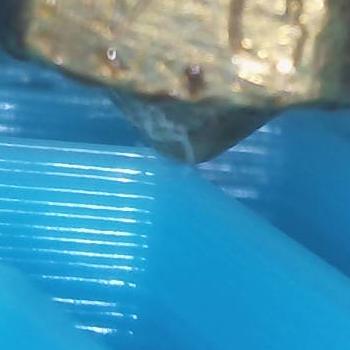
Flow rate: 42%